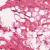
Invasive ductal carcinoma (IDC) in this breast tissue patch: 0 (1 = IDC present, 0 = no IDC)